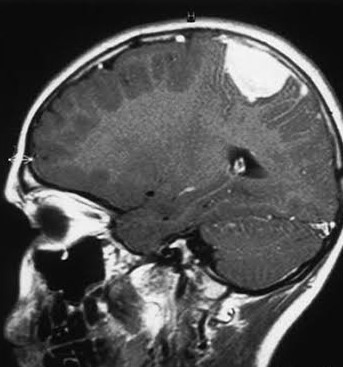
Label: meningioma